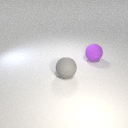
large gray rubber sphere to the left of large purple rubber sphere